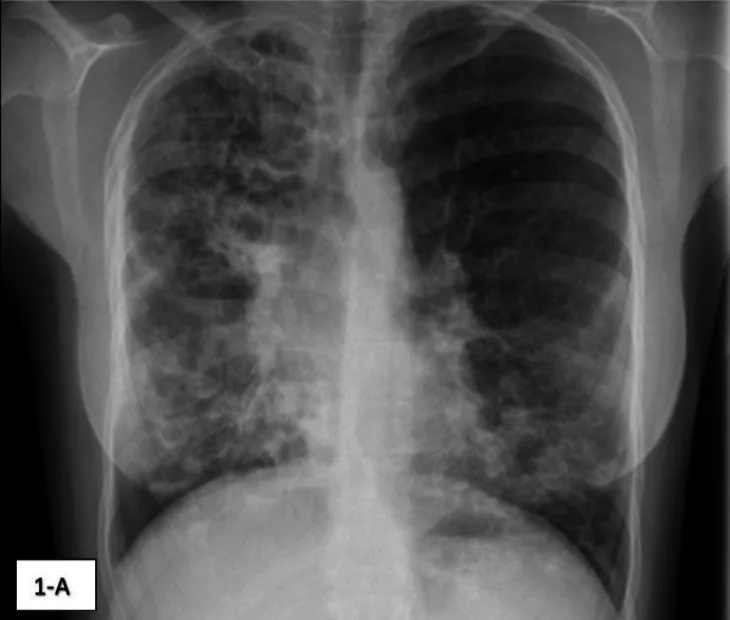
Chest X-ray and CT chest findings of the elder sister. . A: Anteroposterior chest X-ray.
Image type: radiology (x_ray)